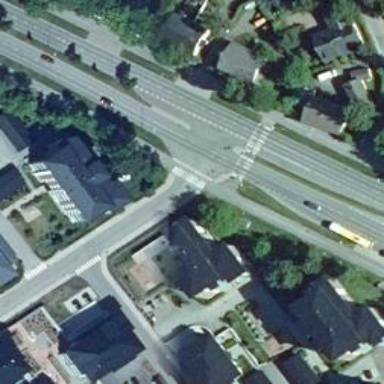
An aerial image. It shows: Marked crossing on asphalt cycleway.